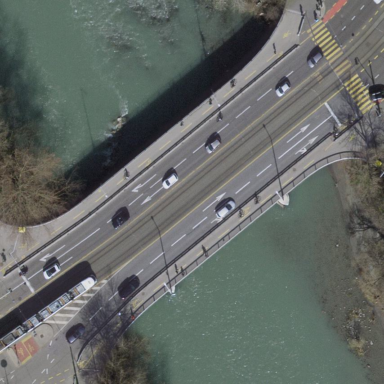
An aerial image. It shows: Bridge with beam structure.